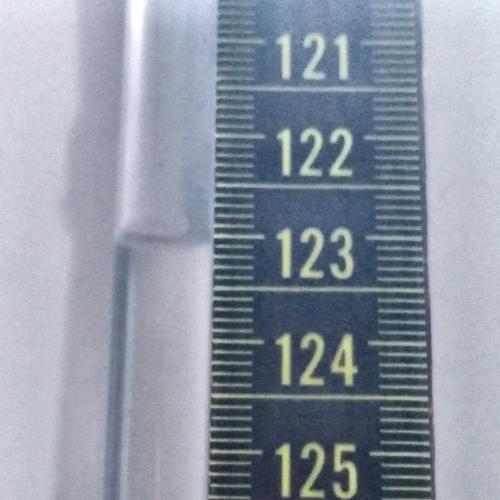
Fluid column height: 123.1 cm